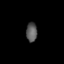
Tissue: lung
Cell type: Epithelial cells
Senescence score: 0.1641
Nuclear area (px): 202
Mean DAPI intensity: 90.782